Question: the first part of my project is to construct an hypergraph
This is a quickly-drew UML diagram
The vertex class
'''
public abstract class Vertex <T>{
int vertexId ;
T vertexValue ;
public abstract <T> T setVertexValue();
}
'''
The imageVertex class
'''
public class ImageVertex extends Vertex<Map<String, Instance>>{
@Override
public <T> T setVertexValue() {
// TODO Auto-generated method stub
return null;
}}
'''
I has thought that Type will be inferred automatically as i define it for the imageVertex Map
and later for tagVertex as String
had I wrongly used the generics?
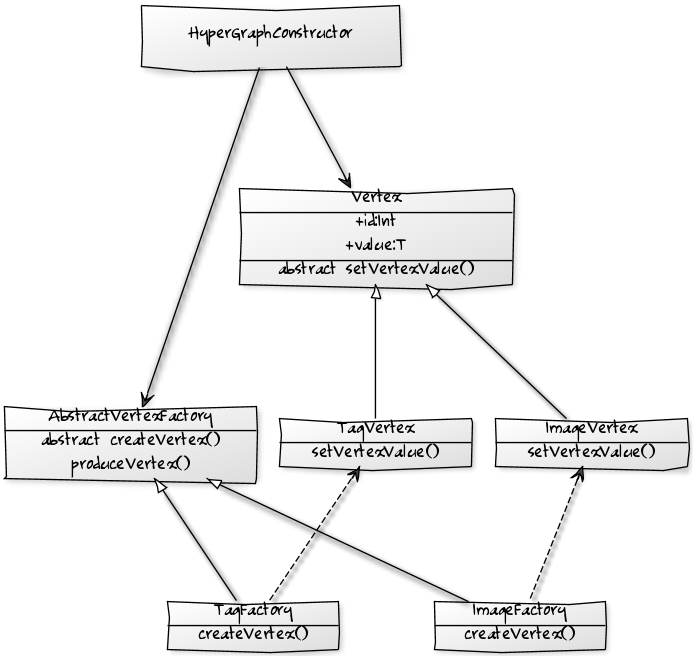
Answer: You've redefined the type T on 'setVertexValue'. Use this.
'''
public abstract class Vertex <T>{
int vertexId ;
T vertexValue ;
public abstract T setVertexValue();
}
'''
It uses the generic properly
'''
public class ImageVertex extends Vertex<Map<String, String>>
{
@Override
public Map<String, String> setVertexValue()
{
// TODO Auto-generated method stub
return null;
}
}
'''